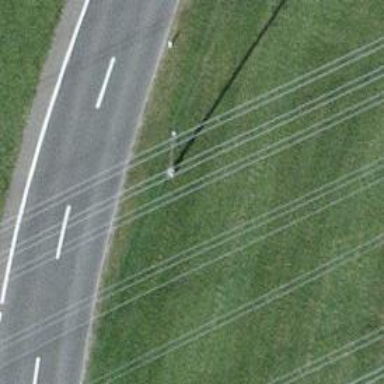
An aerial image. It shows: Minor power line.